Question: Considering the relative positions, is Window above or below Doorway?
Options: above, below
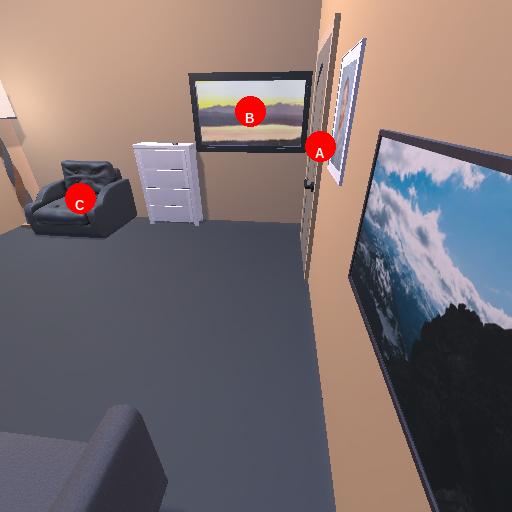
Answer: above